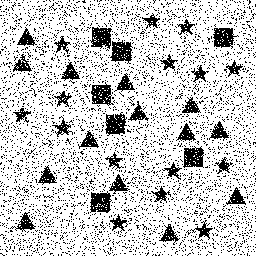
Squares: 7
Triangles: 14
Stars: 15
Total shapes: 36